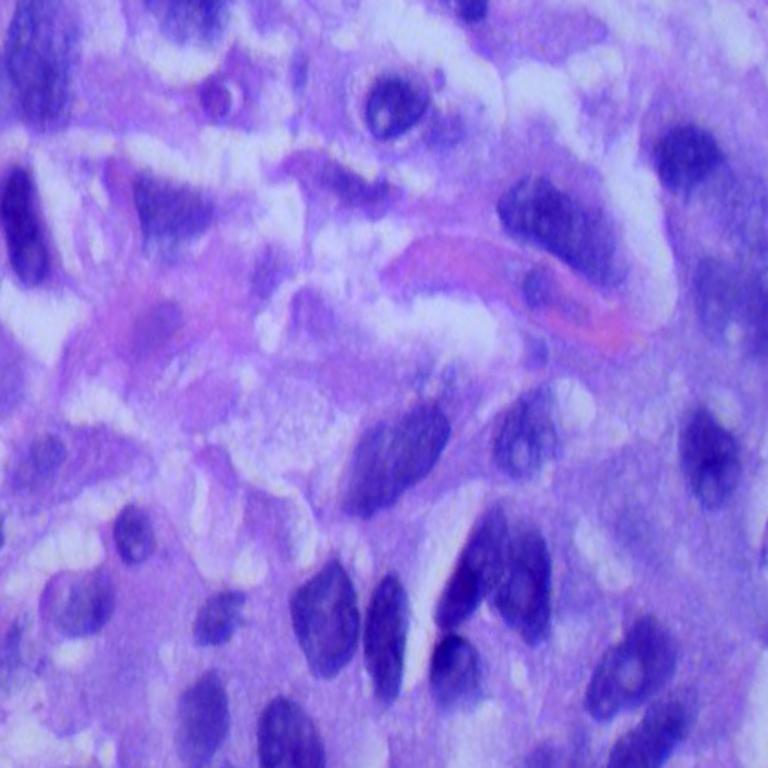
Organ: lung
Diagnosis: squamous carcinomas